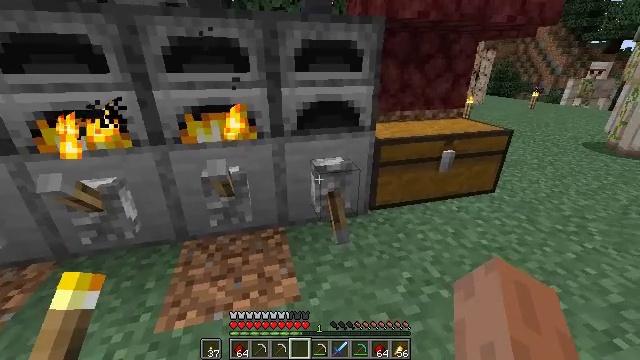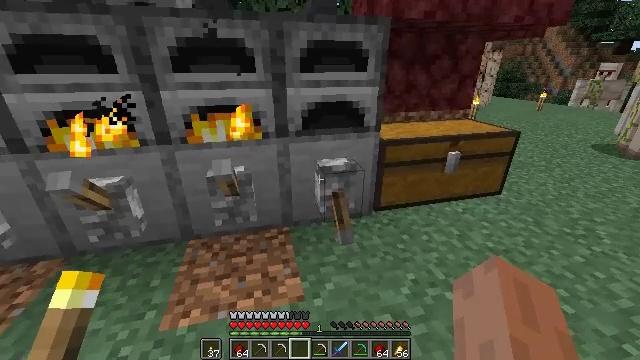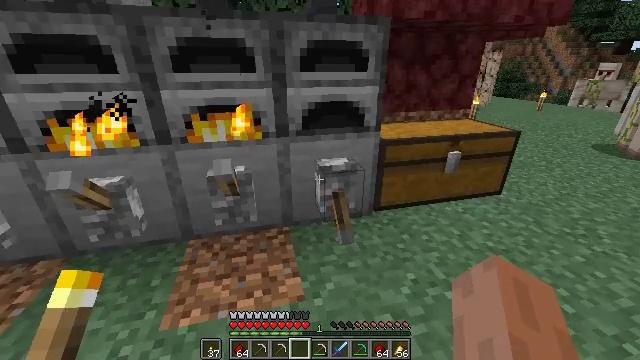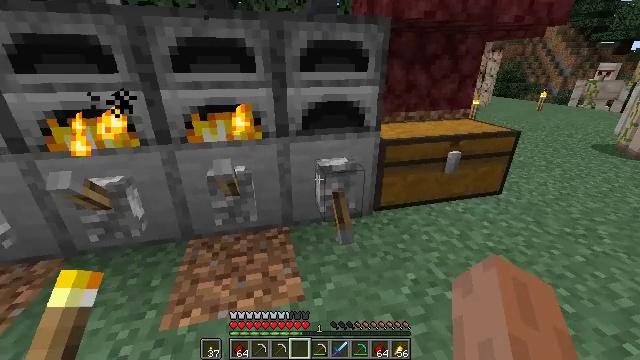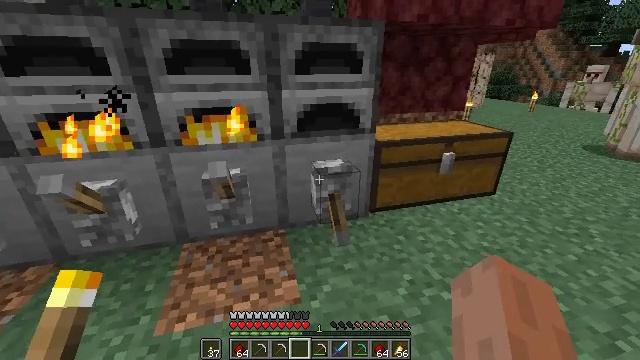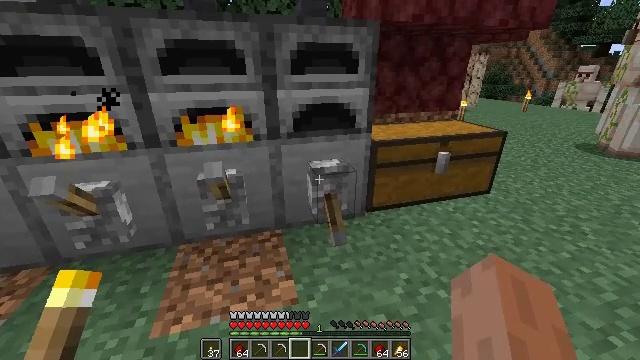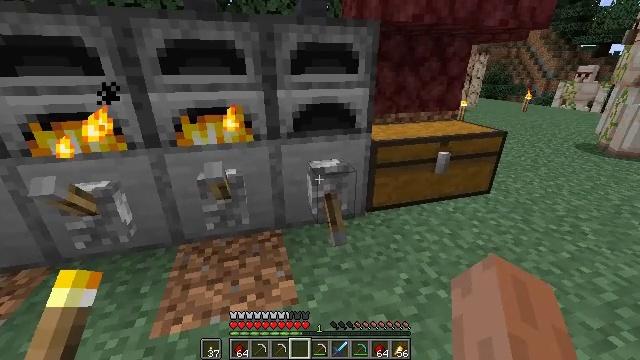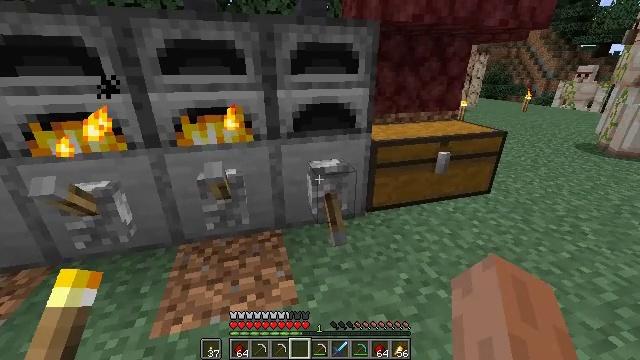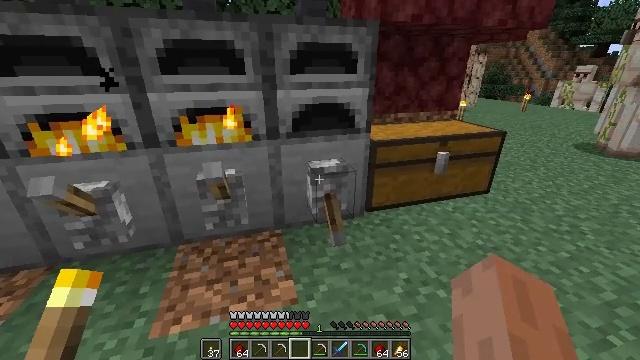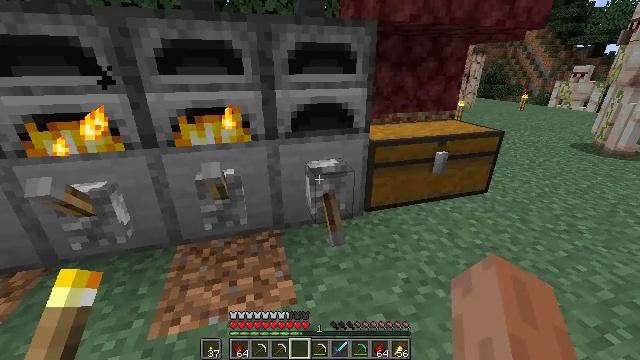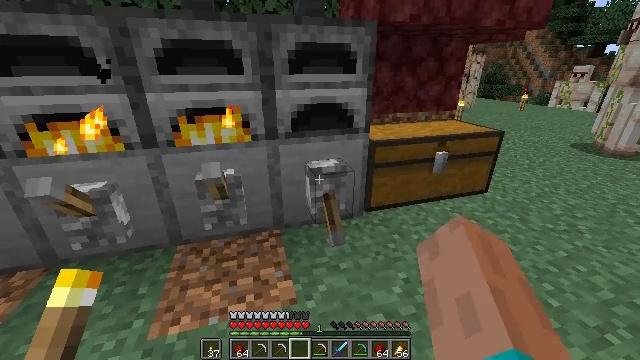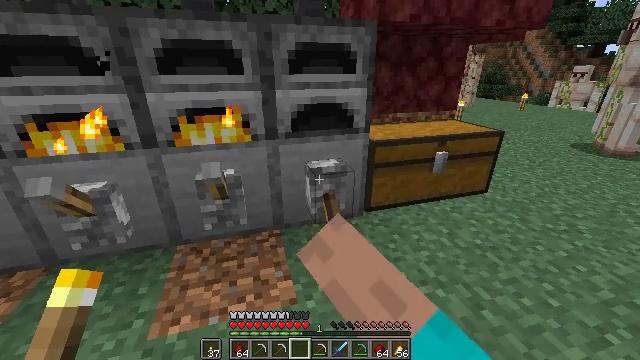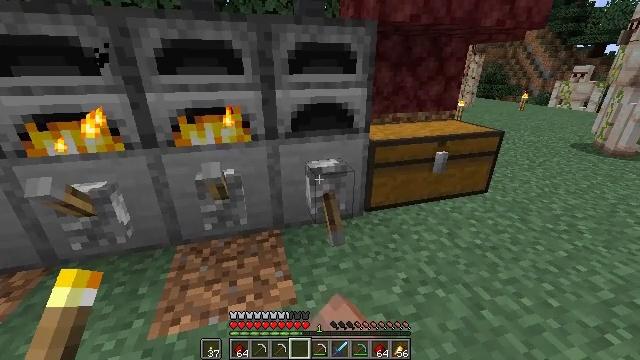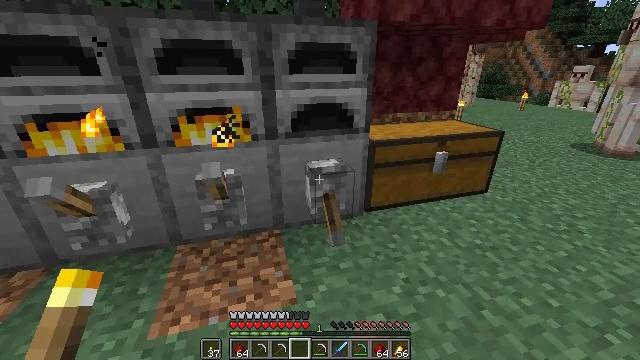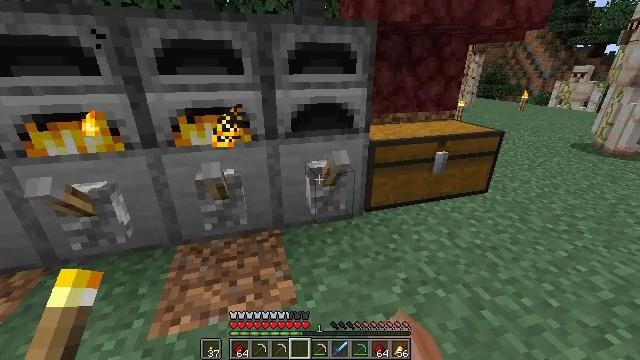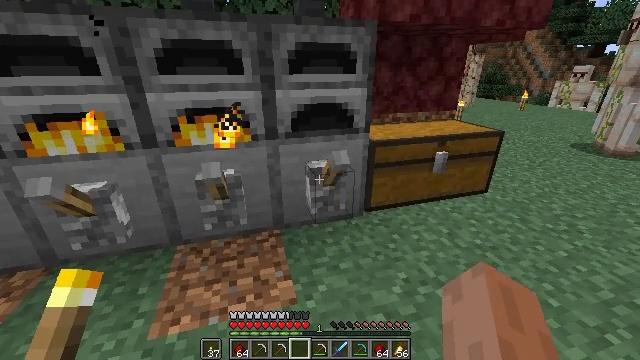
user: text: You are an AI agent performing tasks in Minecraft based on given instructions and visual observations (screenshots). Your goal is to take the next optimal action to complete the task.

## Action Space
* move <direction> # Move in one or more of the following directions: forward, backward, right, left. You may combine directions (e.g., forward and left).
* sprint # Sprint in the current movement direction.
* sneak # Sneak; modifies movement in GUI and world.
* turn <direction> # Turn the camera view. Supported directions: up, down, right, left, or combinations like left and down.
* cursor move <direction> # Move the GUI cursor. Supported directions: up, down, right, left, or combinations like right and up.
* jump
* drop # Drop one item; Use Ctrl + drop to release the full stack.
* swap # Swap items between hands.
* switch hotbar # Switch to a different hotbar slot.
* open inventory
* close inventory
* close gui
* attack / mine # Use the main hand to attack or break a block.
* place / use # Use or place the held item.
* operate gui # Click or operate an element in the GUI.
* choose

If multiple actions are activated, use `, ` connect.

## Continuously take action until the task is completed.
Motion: motion action
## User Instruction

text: craft item air
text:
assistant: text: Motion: turn left
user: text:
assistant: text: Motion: no_op
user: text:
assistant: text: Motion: no_op
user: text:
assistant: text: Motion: turn right
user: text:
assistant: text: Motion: no_op
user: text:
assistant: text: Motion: no_op
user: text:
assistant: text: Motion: no_op
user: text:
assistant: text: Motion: no_op
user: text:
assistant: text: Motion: use / place
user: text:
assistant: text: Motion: use / place
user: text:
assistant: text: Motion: use / place
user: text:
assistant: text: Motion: use / place
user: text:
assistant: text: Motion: no_op
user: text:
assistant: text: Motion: no_op
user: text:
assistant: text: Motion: no_op
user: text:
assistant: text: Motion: no_op
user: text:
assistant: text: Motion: no_op
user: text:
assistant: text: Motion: no_op
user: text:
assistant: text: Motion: no_op
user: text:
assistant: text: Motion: no_op
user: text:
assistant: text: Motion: no_op
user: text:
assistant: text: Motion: no_op
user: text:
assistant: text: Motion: no_op
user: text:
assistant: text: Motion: no_op
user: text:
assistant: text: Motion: turn left
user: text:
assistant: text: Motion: turn left
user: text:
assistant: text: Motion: move left, turn left and up
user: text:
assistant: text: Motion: move left, turn left and up
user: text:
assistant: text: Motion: move left
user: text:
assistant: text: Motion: move left